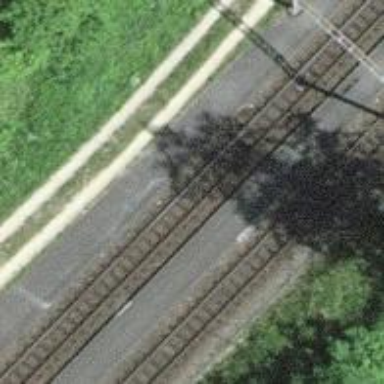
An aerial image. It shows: Narrow-gauge railway track with 1 electrified contact line.